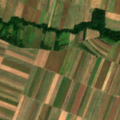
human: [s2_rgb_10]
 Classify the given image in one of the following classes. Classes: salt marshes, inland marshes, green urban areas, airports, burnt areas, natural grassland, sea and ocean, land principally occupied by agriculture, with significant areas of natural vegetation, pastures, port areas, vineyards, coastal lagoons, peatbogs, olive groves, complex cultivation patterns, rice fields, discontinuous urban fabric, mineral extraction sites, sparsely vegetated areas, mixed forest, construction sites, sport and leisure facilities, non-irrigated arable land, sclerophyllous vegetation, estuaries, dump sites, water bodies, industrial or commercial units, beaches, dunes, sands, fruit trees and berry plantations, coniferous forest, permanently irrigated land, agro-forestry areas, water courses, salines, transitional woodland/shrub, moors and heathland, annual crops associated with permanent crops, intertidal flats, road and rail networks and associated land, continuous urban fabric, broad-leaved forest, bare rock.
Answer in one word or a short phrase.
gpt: non-irrigated arable land, land principally occupied by agriculture, with significant areas of natural vegetation, transitional woodland/shrub